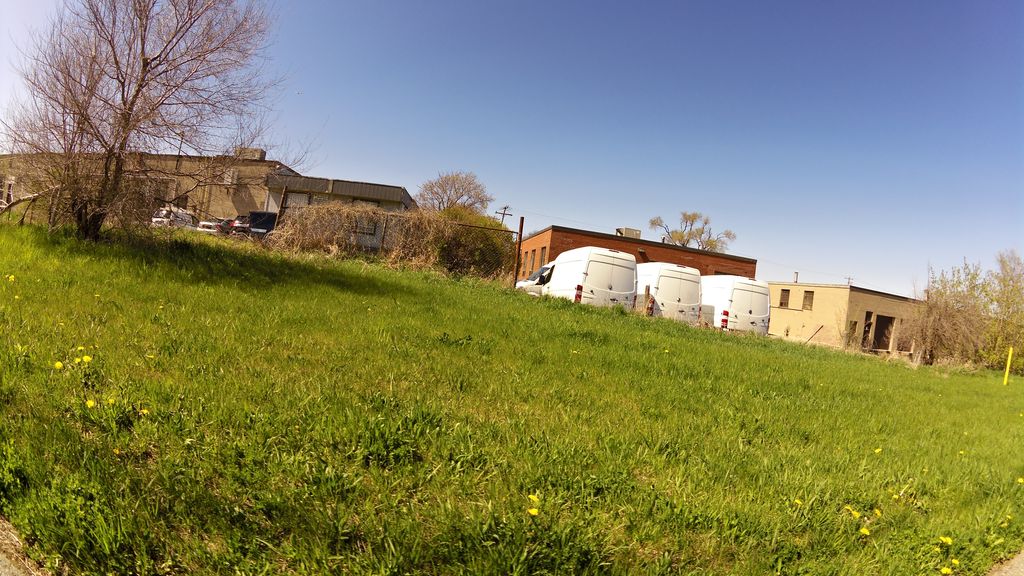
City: toronto